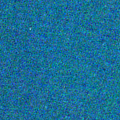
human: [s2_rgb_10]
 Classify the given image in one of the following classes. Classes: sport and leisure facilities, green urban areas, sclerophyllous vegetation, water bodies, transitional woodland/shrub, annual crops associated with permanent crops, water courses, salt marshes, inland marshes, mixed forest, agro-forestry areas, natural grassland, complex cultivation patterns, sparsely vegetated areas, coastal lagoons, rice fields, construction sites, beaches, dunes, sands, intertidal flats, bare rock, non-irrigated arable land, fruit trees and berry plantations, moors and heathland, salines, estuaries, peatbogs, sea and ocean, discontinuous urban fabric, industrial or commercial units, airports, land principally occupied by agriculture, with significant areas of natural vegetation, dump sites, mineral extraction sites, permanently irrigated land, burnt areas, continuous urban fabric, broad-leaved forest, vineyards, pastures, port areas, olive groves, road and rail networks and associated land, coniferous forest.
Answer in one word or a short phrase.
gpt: sea and ocean